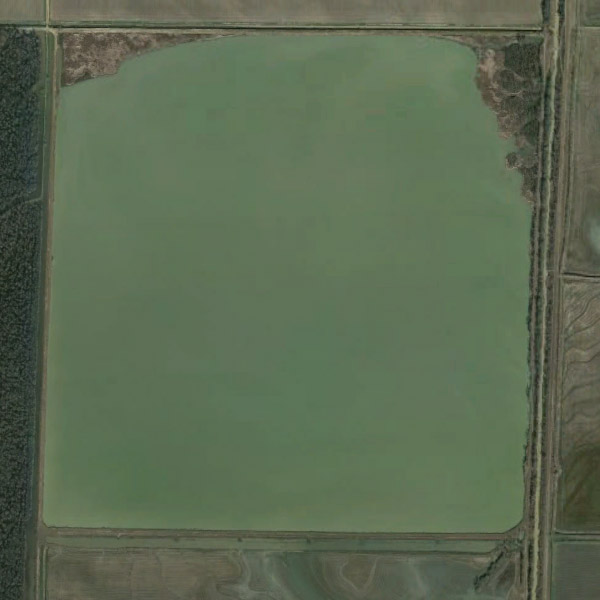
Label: Pond